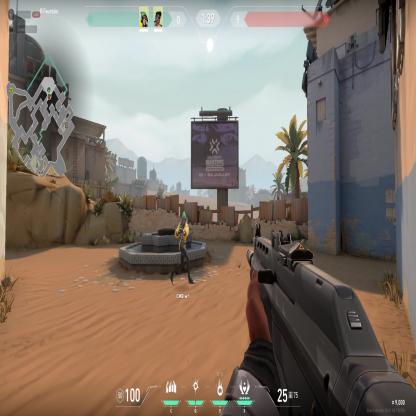
Label: teammate